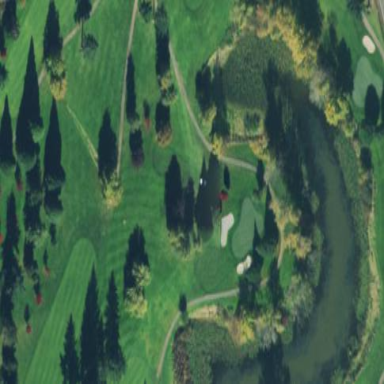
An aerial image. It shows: Water hazard on golf course.